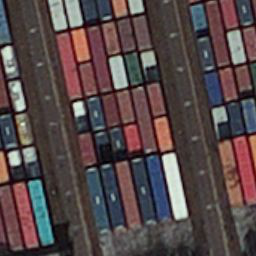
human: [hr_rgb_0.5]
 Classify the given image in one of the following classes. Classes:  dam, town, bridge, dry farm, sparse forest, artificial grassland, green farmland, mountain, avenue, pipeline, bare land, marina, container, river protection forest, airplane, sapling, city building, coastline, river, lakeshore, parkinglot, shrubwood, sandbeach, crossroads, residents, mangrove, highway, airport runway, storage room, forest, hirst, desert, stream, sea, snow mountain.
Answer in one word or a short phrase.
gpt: container